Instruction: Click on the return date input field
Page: home
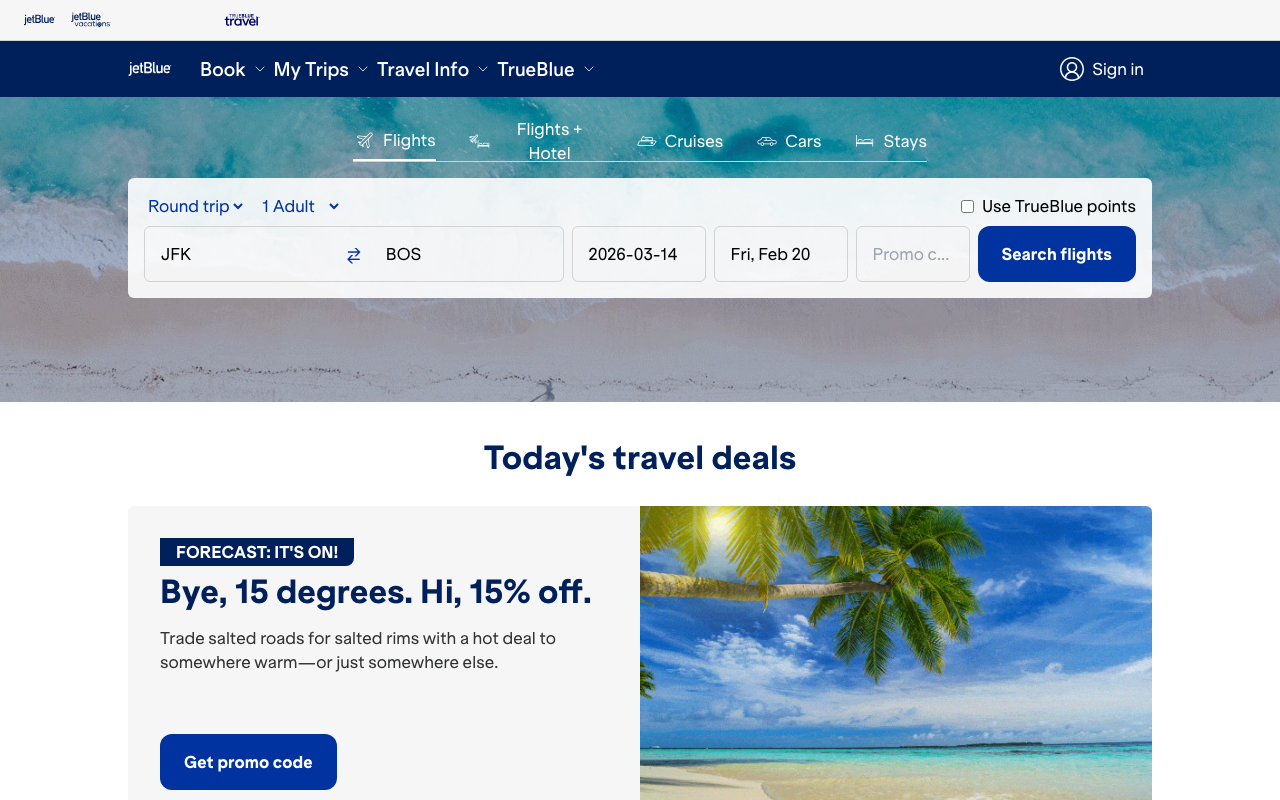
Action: click